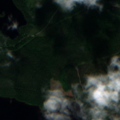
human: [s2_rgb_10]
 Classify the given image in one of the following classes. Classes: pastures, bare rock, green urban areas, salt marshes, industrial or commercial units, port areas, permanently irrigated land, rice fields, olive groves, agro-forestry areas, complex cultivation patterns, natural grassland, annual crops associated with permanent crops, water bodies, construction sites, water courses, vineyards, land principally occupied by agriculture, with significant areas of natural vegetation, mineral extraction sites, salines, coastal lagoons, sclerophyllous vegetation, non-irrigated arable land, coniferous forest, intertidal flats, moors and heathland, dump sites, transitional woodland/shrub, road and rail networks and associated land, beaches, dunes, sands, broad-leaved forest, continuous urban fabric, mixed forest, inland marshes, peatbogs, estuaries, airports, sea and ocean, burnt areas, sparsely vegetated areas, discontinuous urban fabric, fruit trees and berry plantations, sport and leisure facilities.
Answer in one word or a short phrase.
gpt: coniferous forest, mixed forest, transitional woodland/shrub, water bodies